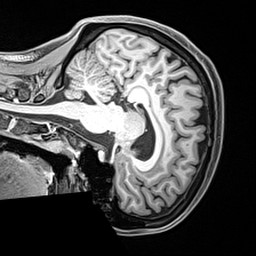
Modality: T1w
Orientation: sagittal
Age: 33
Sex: female
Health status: healthy
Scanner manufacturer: siemens
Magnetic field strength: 3 T
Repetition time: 2.4 s
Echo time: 0.00217 s